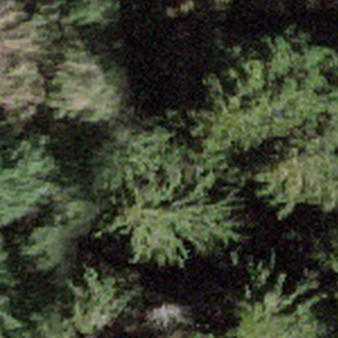
Label: other